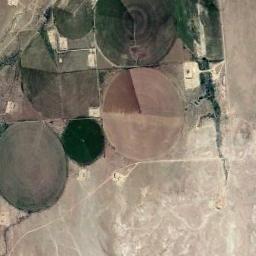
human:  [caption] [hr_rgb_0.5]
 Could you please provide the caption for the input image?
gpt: Several green and tan mixed circular farmland of different sizes .

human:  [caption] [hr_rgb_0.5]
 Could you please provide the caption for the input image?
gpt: Some green circle farmland are in the bare land .

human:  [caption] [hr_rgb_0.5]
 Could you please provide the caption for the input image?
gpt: Circular farmland is not large .

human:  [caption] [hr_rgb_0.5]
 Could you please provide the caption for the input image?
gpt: There are several circular farmlands of different sizes beside a wasteland .

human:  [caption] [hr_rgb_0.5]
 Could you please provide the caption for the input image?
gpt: Several circular farmlands with different radii and colors are surrounded by wasteland .